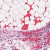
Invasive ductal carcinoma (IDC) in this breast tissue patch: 1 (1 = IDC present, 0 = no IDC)